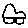
Label: car